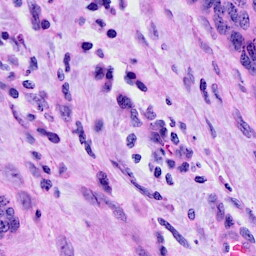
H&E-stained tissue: Cervix